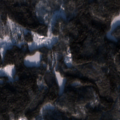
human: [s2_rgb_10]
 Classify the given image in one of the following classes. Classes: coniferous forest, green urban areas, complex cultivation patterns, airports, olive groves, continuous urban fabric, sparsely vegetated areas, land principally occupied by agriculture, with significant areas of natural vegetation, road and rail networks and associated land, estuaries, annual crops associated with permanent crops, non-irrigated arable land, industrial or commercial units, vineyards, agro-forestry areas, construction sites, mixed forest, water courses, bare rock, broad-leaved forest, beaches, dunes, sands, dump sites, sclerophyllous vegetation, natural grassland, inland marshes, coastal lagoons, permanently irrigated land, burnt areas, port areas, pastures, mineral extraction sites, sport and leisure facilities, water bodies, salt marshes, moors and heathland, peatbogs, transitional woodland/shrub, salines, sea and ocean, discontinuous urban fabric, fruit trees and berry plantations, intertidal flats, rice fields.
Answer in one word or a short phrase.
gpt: coniferous forest, mixed forest